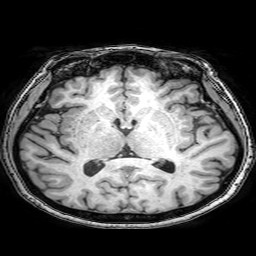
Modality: T1w
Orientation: coronal
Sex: female
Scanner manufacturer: philips
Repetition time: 0.008103 s
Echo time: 0.00371 s